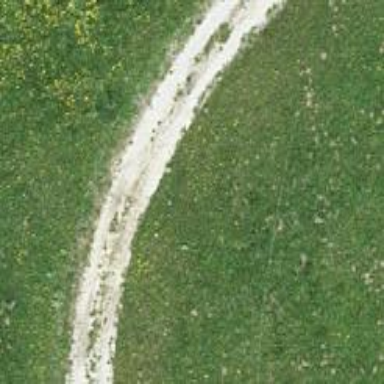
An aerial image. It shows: Gravel track road.